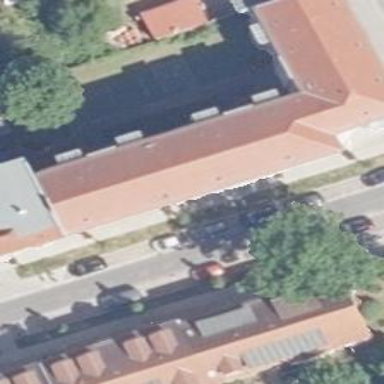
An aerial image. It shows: Apartment building with hipped roof.